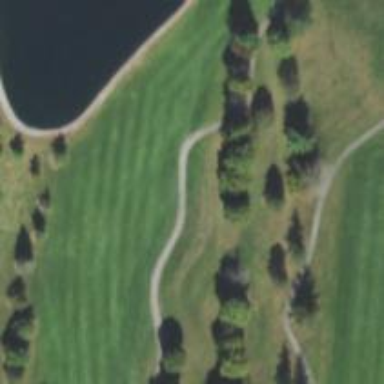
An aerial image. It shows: Scenic golf fairway.